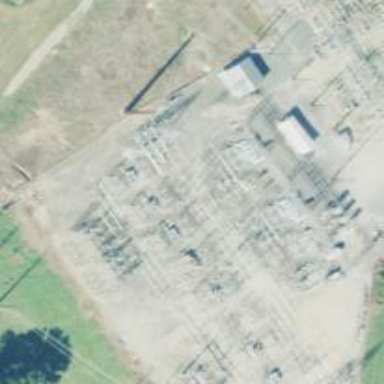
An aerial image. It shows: Switch used for power control.